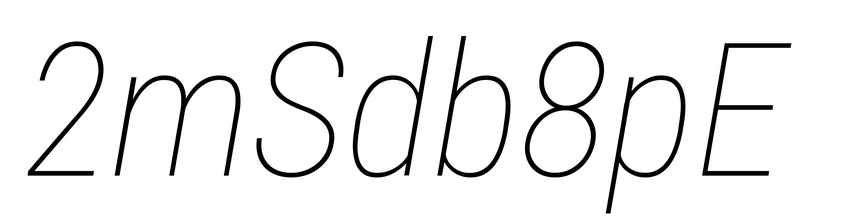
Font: Roboto-Italic_Condensed_Thin_Italic